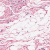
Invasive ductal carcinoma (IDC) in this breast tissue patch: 0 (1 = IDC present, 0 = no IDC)